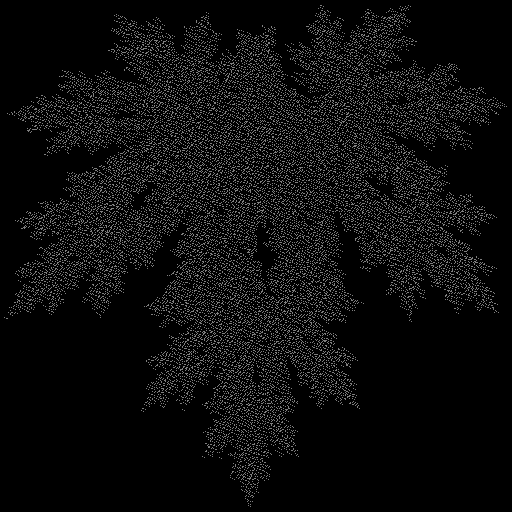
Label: maple_leaf